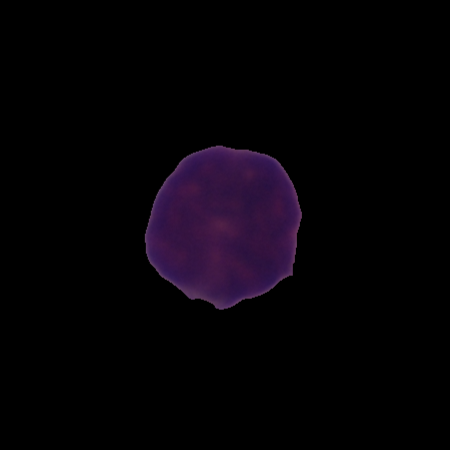
Label: healthy